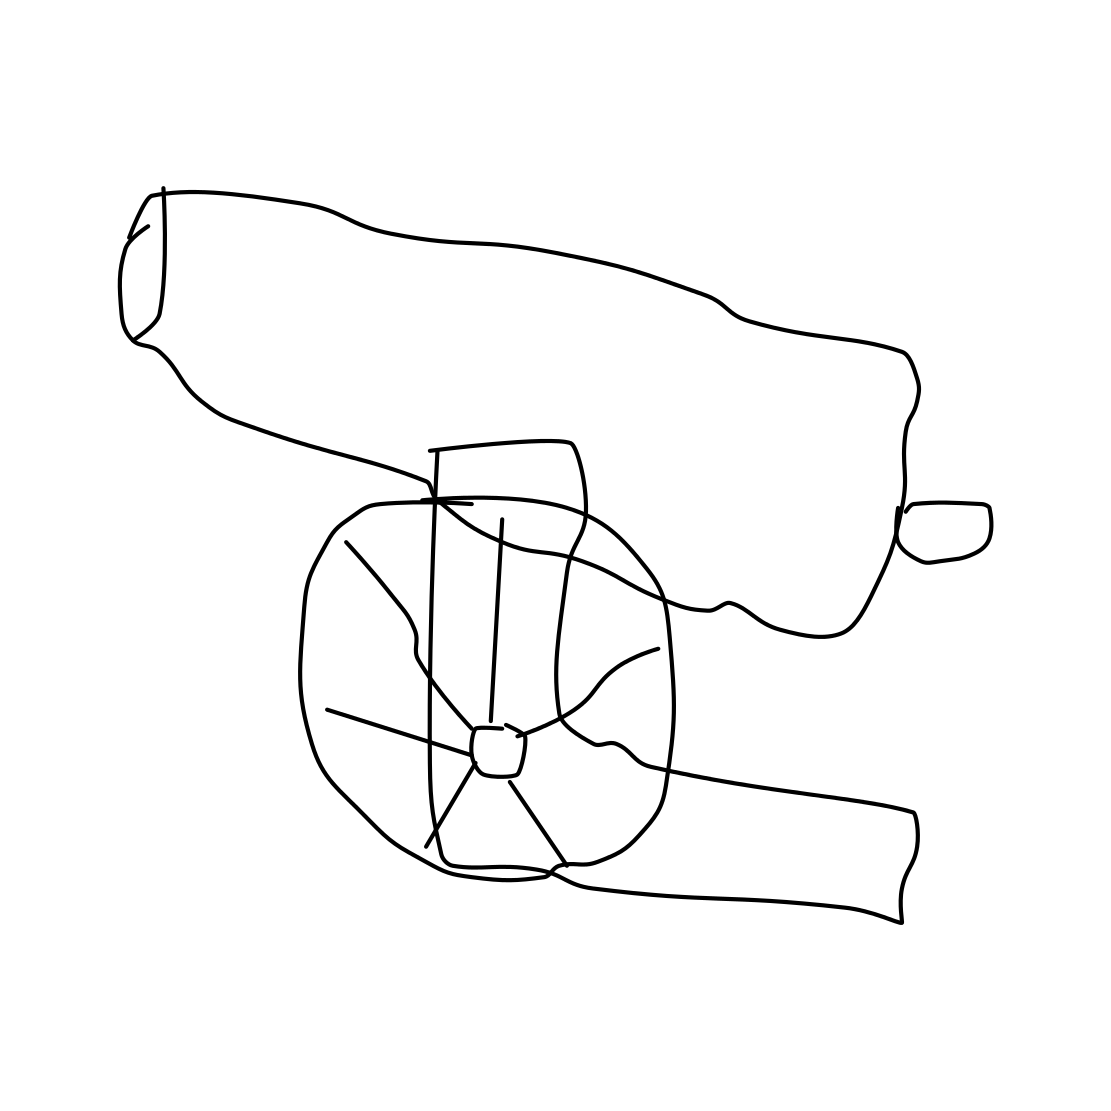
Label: cannon